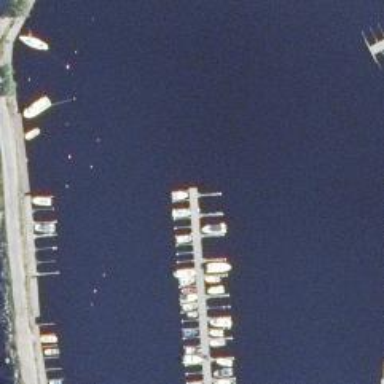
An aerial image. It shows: Pier with mooring facilities.